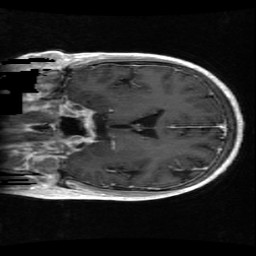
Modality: T1w
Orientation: coronal
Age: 61
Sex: male
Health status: ill